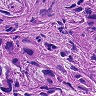
Metastatic tissue present: yes